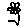
Label: flower